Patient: sex F, age 54
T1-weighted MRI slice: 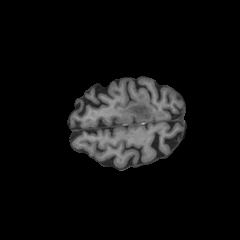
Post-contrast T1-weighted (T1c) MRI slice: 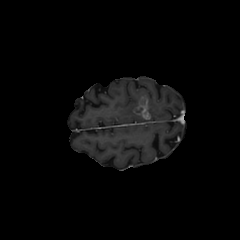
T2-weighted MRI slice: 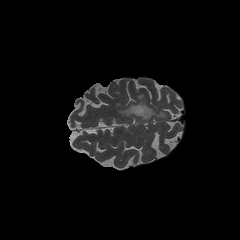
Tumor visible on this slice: yes
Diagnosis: Glioblastoma, IDH-wildtype
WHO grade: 4